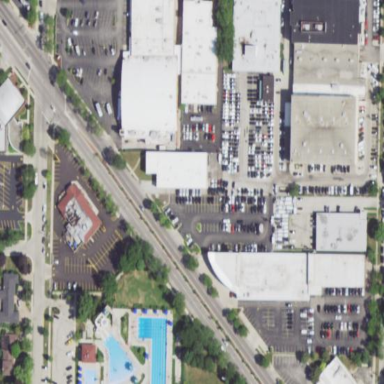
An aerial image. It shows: Retail area.